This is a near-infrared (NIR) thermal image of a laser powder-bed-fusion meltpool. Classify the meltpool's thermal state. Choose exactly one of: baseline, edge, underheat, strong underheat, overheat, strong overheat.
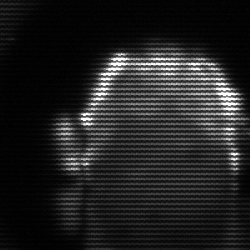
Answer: baseline